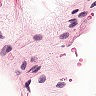
Metastatic tissue present: no